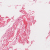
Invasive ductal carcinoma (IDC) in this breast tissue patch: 0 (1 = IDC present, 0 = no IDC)